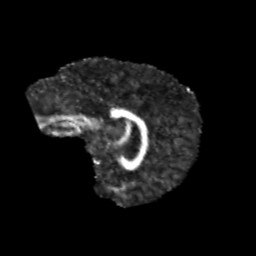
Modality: FA
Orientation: sagittal
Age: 13
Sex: female
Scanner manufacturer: siemens
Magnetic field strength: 3 T
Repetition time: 3.8 s
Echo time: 0.07 s